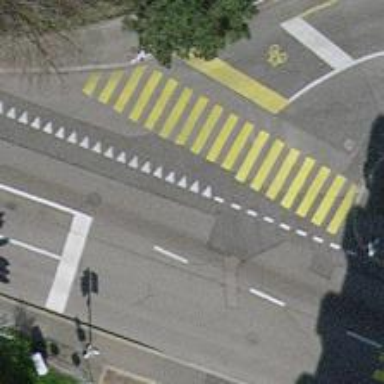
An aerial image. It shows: Crossing with traffic signals. It is zebra crossing.